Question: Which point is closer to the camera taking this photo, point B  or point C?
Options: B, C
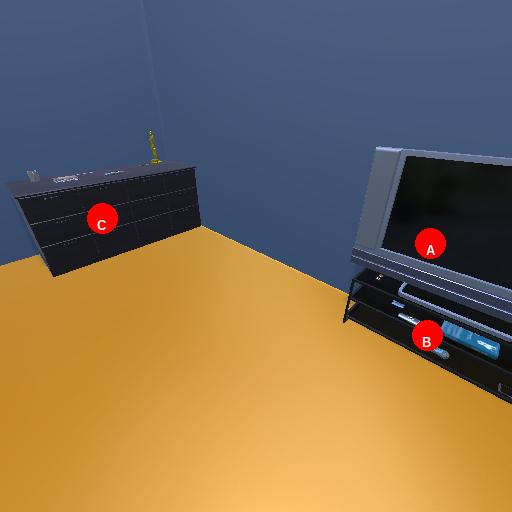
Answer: B